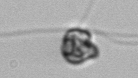
Label: flagellate_morphotype1